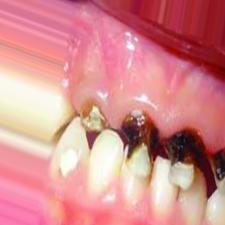
Condition: Caries